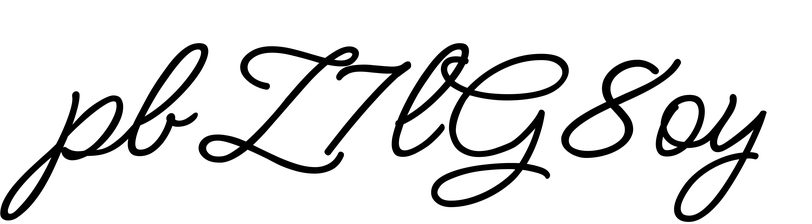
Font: MeowScript-Regular